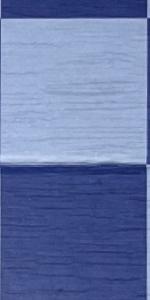
Label: Empty